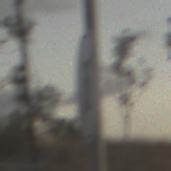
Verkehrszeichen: EndeGeschwindigkeit5
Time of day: SunriseSunset
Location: Outdoor (RoadRail)
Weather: PartlyCloudy
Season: NotSpecified
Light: Natural